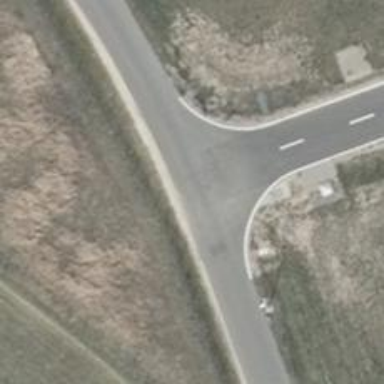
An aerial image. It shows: Asphalt service road.